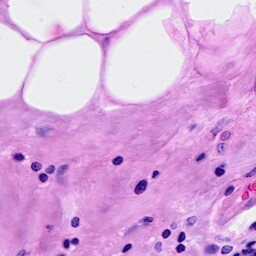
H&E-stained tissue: Breast